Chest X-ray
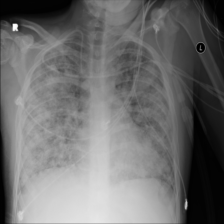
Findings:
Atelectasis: negative
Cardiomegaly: negative
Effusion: negative
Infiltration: positive
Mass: negative
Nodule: positive
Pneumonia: negative
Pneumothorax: negative
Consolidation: negative
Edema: negative
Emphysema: negative
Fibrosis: negative
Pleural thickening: negative
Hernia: negative